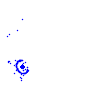
Particle: electron